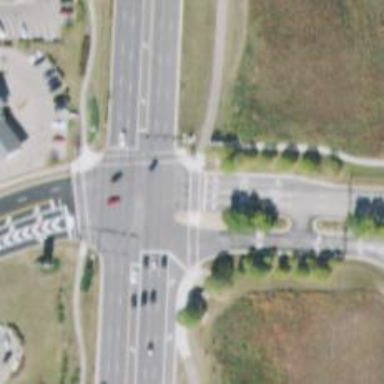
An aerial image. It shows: Marked crossing on the road.